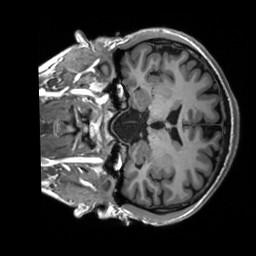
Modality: T1w
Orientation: coronal
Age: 22
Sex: male
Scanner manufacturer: siemens
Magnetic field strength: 3 T
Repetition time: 2.53 s
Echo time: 0.00227 s